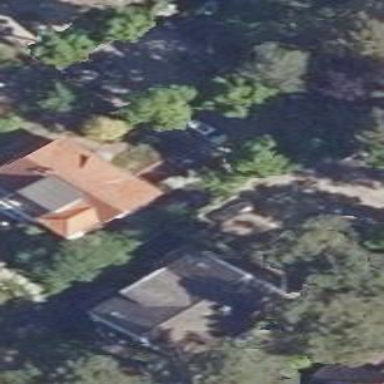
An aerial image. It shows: Detached building with gabled roof.